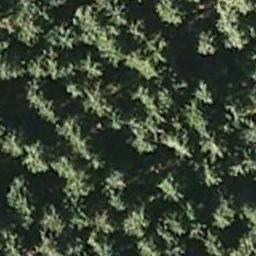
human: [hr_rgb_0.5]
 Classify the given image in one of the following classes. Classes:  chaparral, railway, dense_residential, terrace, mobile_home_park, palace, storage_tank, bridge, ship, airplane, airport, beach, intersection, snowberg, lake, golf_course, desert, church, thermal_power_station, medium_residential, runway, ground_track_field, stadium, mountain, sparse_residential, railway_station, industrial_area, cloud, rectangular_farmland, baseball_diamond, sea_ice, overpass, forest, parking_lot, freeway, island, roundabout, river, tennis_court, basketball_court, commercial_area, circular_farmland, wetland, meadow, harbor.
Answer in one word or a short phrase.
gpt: forest